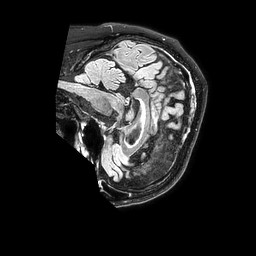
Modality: FLAIR
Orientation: sagittal
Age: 62
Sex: male
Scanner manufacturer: philips
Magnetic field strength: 3 T
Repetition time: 4.8 s
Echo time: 0.34 s